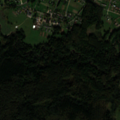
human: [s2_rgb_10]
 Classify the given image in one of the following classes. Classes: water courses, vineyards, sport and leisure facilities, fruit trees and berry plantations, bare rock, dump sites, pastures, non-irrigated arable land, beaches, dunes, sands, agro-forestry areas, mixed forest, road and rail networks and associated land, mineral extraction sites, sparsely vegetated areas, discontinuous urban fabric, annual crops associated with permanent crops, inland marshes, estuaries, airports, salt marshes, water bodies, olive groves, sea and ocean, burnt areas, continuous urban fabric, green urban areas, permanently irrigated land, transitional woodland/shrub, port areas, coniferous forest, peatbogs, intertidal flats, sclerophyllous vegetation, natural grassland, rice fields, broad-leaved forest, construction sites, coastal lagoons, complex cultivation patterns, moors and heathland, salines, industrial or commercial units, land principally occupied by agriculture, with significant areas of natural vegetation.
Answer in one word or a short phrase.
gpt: discontinuous urban fabric, pastures, complex cultivation patterns, coniferous forest, mixed forest, transitional woodland/shrub